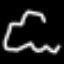
Label: squiggle